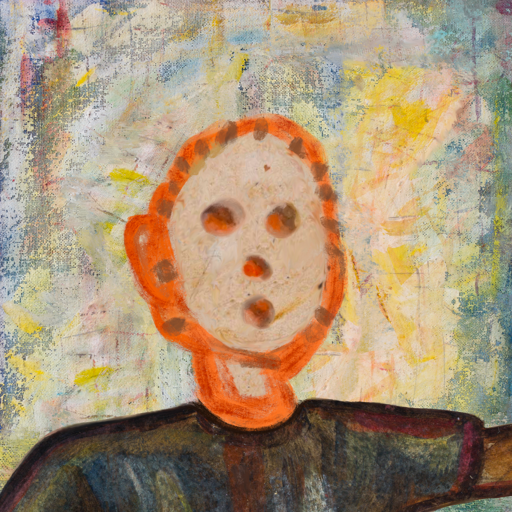
Background: Irani, Head And Neck Front: Rupkatha, Face Front: Rupkatha, Bust: Mosgoul, Hair Front: Blank, Head Accessory: Blank, Second Necklace: Blank, Necklace: Blank, Baby: Blank